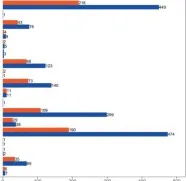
Up-regulated proteins of IMCC are mainly enriched in inflammation and cell cycle signaling pathways, while down-regulated proteins are mainly enriched in the regulation of bile acid synthesis. Bar graph showing the enrichment of signaling pathways of genes or proteins that are jointly up-regulated or down-regulated in IMCC (E).
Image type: chart (chart)